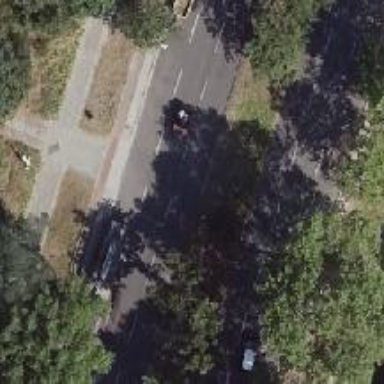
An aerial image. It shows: Secondary road with asphalt surface and cycle track on the right side.